Interaction volume radius: 10 \u00c5
Interaction volume height: 10 \u00c5
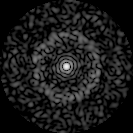
Disorder parameter: 0.861